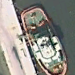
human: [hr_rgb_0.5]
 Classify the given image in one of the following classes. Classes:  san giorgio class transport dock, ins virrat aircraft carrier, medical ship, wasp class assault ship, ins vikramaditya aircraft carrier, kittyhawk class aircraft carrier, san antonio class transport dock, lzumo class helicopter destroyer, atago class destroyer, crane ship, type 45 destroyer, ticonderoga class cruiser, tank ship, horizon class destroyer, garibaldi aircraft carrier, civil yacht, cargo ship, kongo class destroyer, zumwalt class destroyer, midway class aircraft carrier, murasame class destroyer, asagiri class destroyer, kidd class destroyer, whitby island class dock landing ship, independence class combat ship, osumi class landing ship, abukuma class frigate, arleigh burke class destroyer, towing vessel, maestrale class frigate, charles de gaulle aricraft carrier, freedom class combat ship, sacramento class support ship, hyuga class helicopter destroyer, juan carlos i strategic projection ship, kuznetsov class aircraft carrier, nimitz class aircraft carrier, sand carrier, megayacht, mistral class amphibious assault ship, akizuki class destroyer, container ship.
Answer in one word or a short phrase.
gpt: Towing vessel